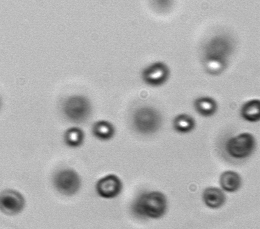
Label: Phaeocystis